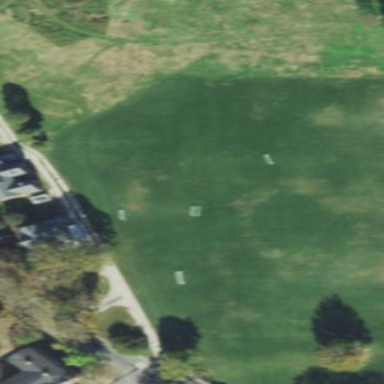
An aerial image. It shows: Recreation ground.